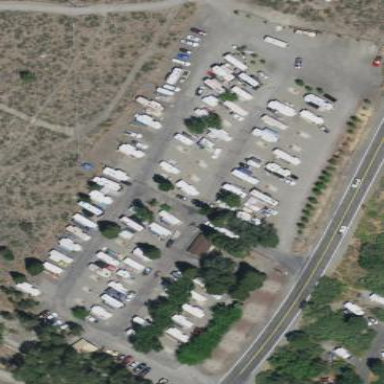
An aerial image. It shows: Caravan site for tourism.